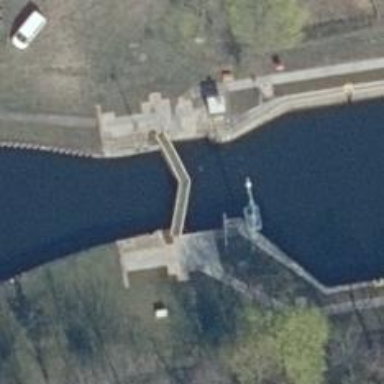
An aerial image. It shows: River with lock.